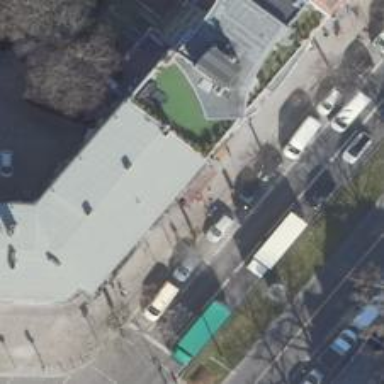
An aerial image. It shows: Fitness centre on leisure land.